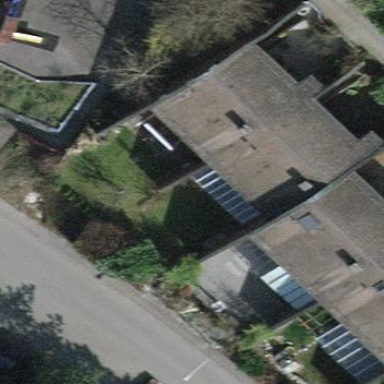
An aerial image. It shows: Simple house.